Field crop: maize
Growth stage: 2
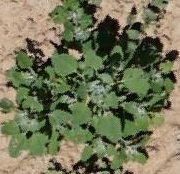
Species: chenopodium